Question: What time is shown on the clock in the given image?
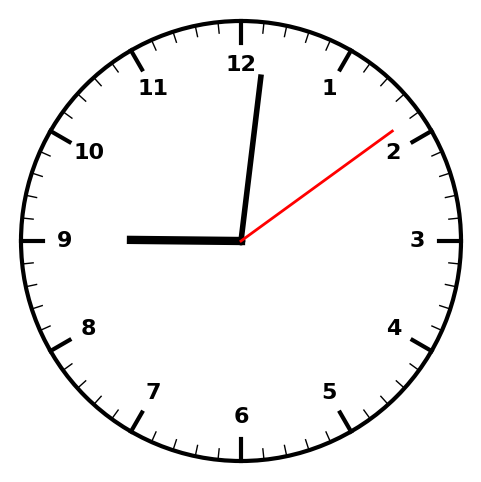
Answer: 09:01:09